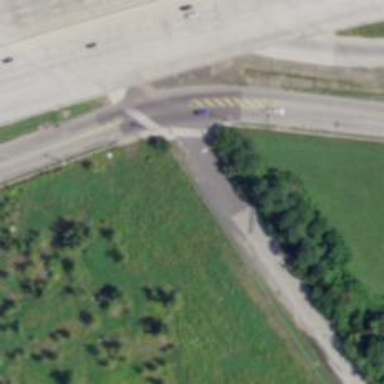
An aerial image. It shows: Road with stop sign.